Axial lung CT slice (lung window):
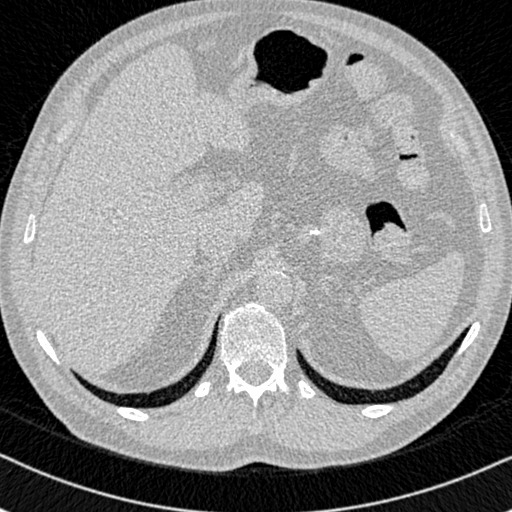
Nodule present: no